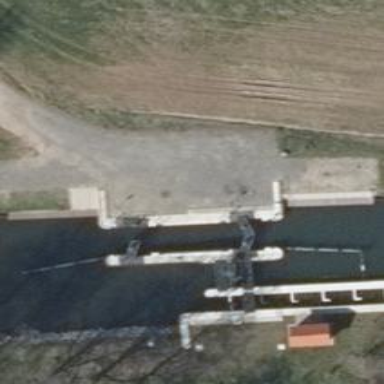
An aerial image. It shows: Lock gate along waterway.